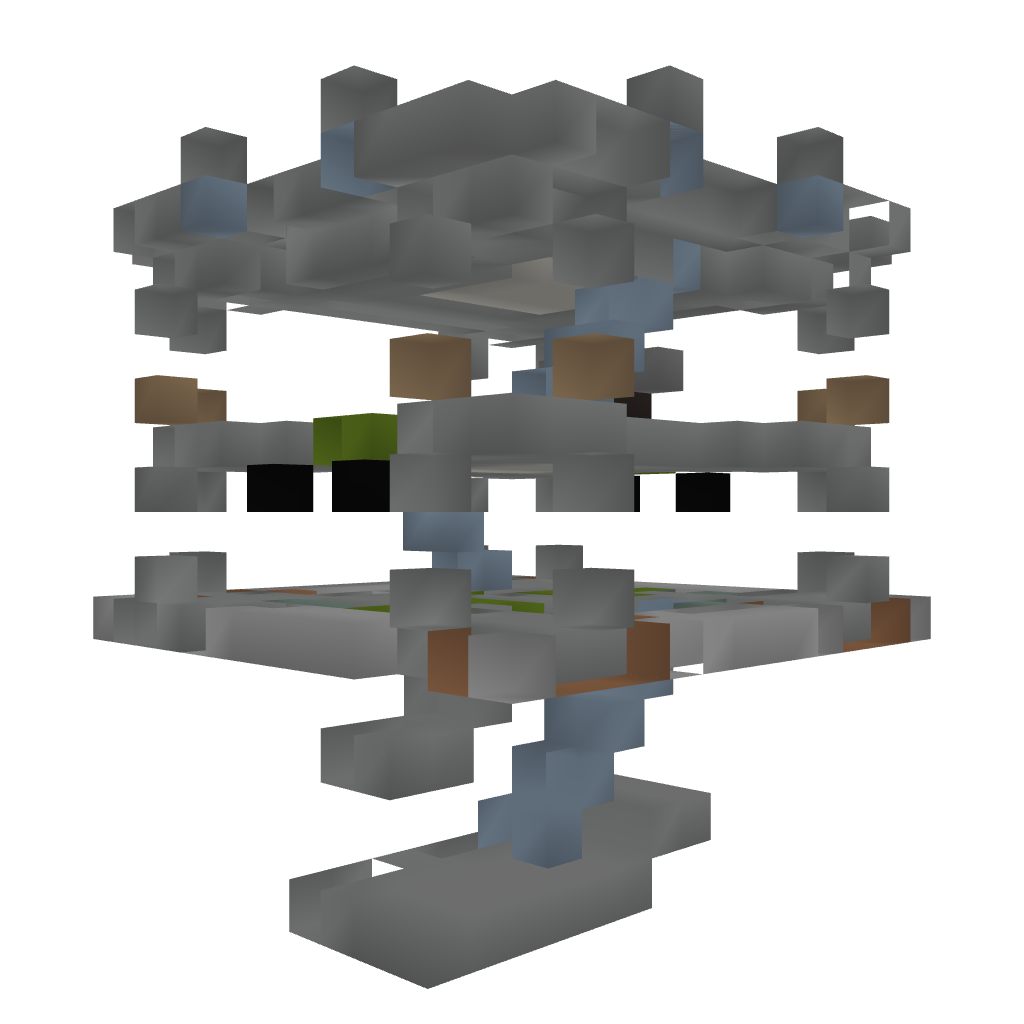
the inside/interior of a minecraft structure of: PvP Tower [Green]